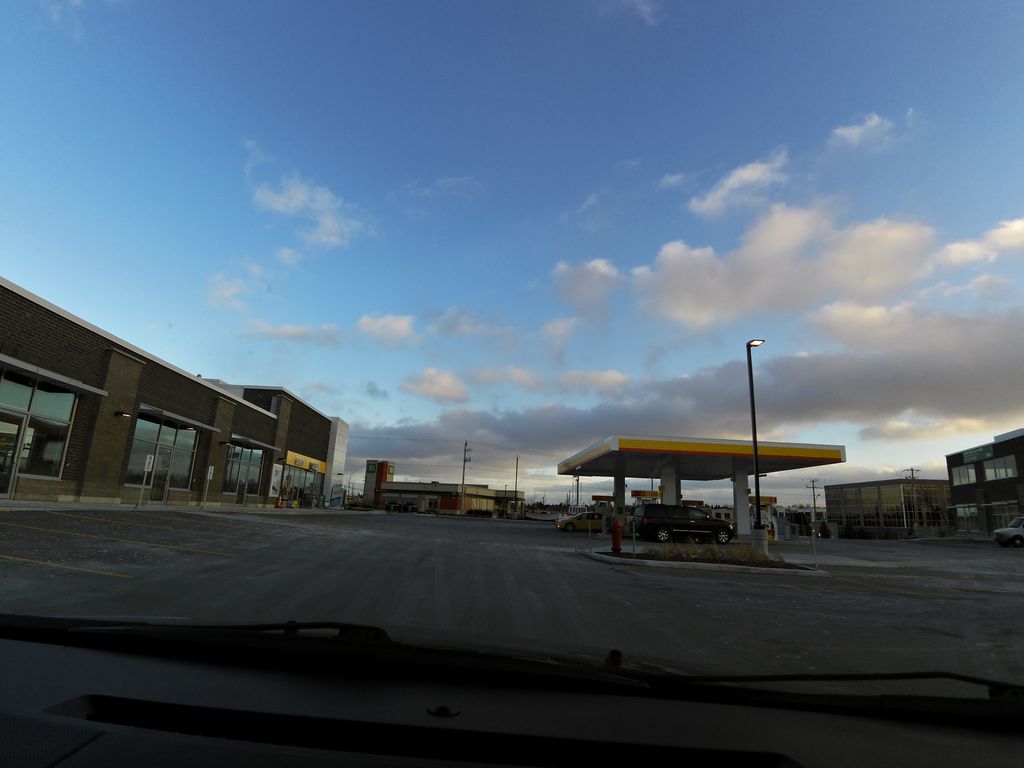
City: kitchener-waterloo